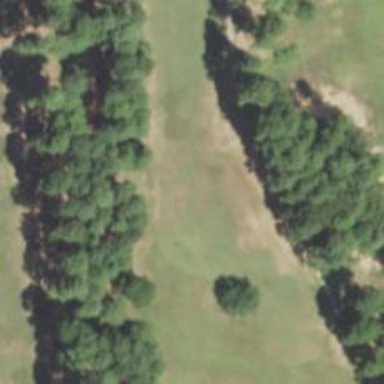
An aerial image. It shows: View of golf hole.